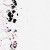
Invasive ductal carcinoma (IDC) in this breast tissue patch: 0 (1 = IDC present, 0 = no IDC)